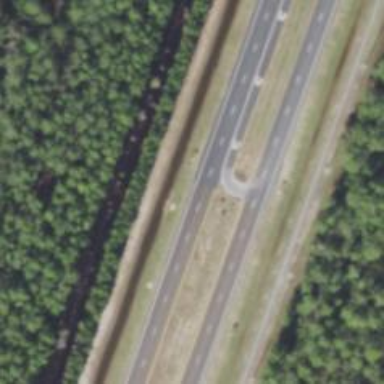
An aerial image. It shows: Primary link highway.